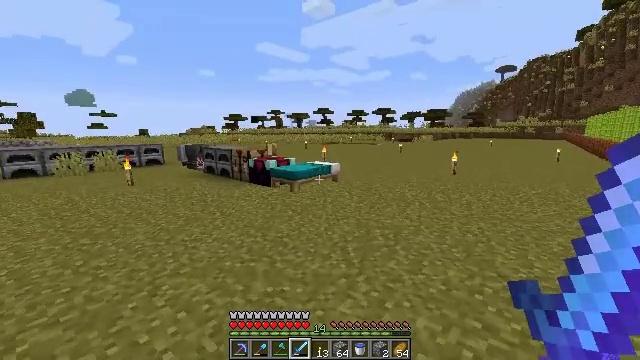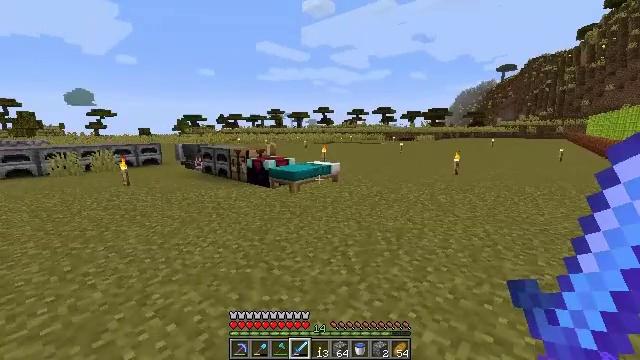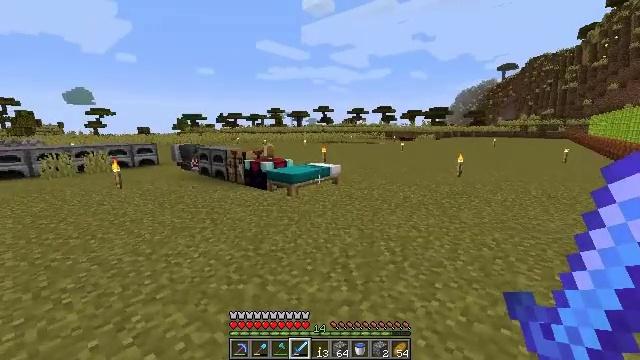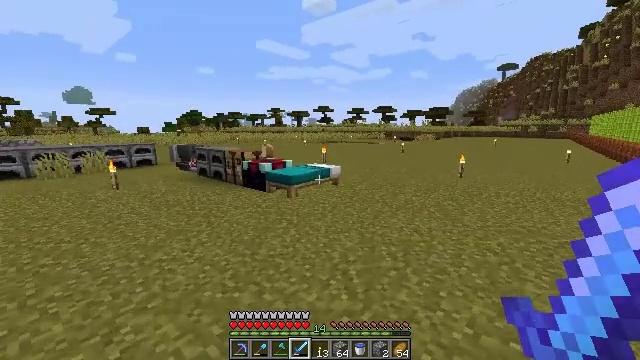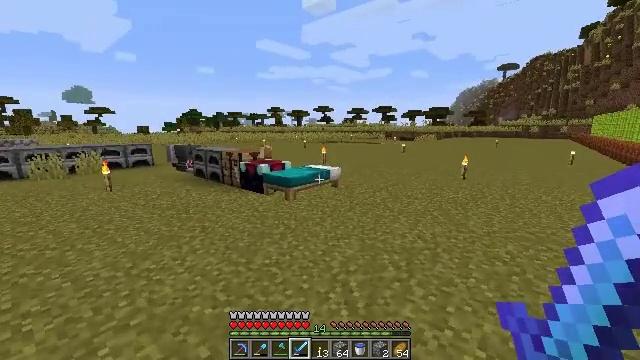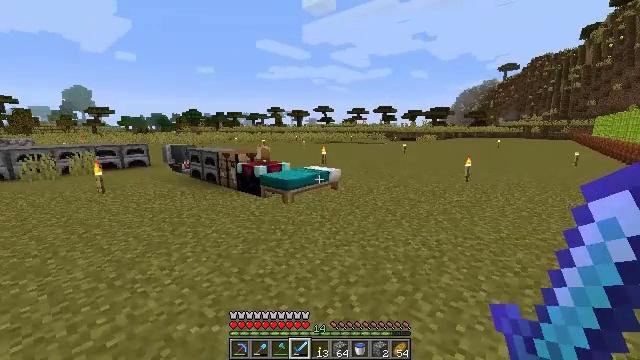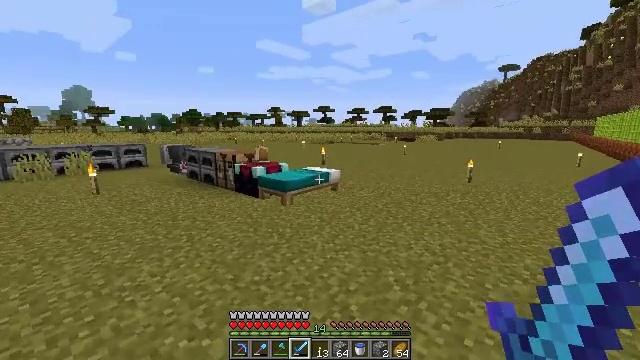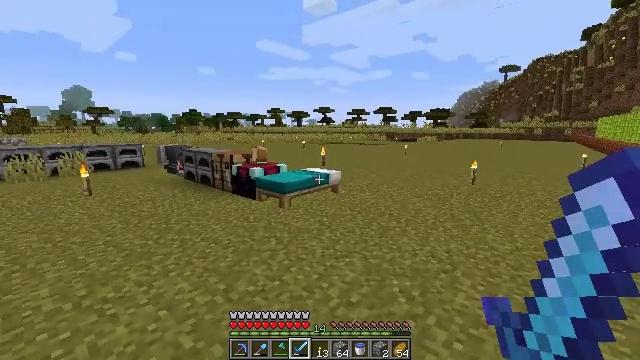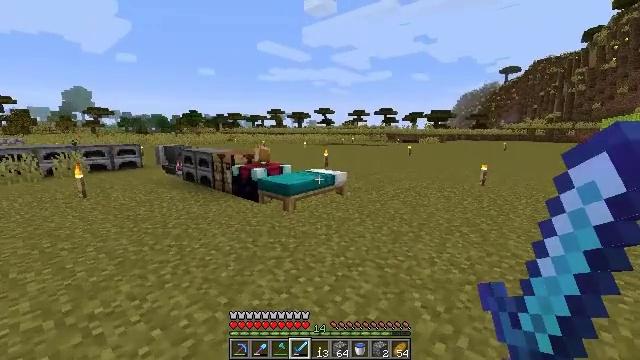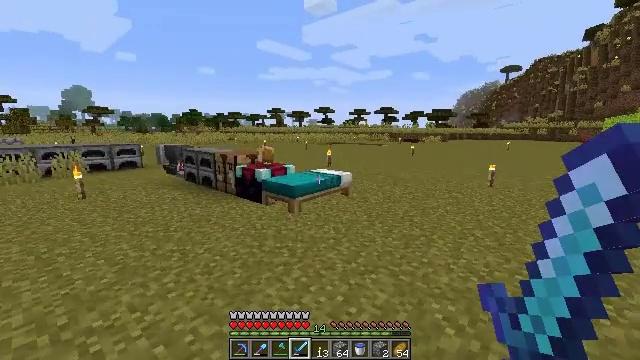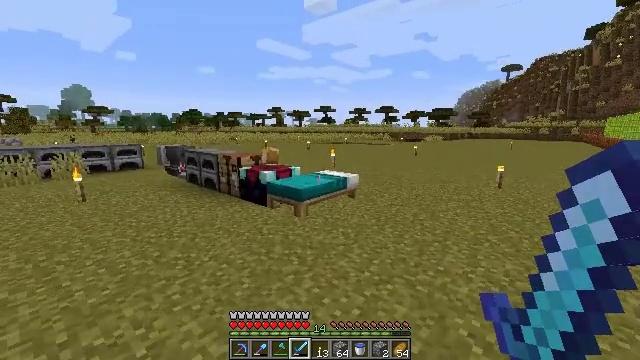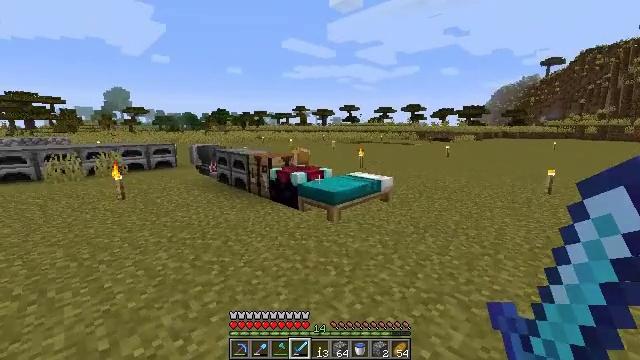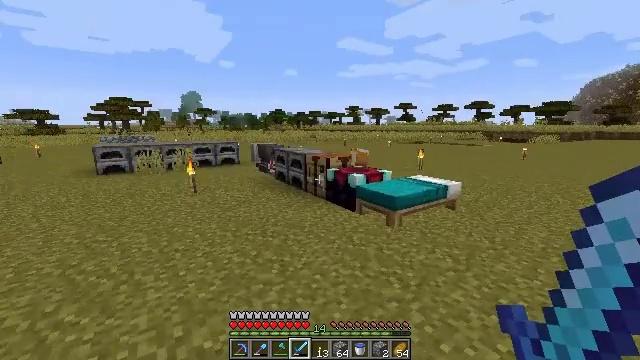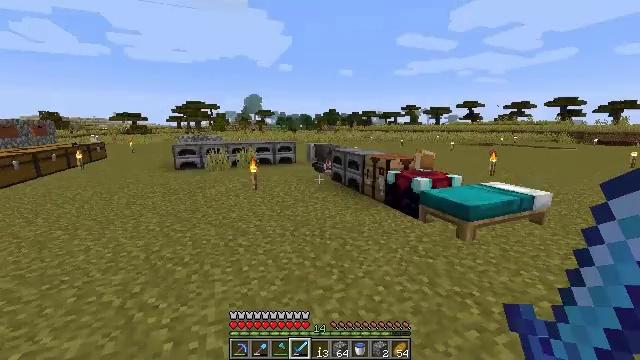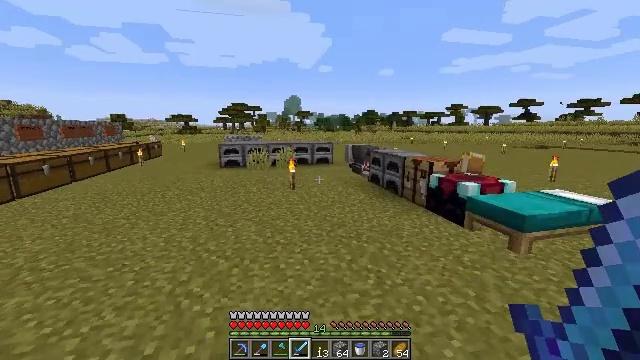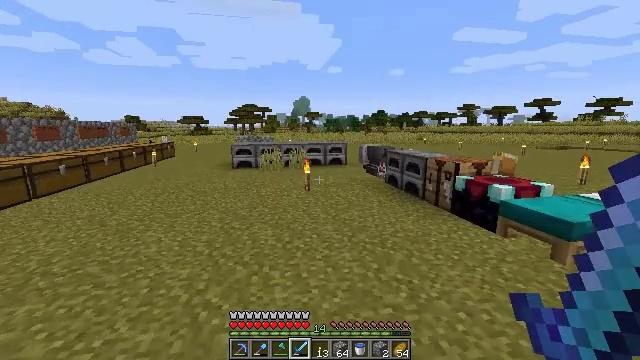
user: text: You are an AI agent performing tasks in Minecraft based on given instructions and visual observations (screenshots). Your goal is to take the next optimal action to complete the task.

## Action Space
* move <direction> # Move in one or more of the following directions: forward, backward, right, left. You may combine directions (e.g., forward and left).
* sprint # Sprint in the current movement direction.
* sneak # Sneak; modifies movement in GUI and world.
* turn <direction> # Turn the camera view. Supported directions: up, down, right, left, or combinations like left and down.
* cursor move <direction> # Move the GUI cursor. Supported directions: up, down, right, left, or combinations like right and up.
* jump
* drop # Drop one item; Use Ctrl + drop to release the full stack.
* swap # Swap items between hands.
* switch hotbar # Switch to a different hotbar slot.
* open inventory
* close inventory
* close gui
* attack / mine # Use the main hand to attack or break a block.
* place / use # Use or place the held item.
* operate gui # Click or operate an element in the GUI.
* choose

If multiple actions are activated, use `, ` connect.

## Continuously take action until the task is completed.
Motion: motion action
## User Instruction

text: Craft a brewing stand.
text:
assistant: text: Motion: move forward
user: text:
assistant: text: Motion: move forward
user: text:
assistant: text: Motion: move forward
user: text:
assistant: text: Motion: move forward
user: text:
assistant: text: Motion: move forward
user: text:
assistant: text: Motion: move forward
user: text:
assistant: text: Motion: move forward and move left
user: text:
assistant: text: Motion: move forward and move left
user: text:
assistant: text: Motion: move forward and move left
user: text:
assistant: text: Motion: move forward and move left
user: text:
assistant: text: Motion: move forward and move left, turn left
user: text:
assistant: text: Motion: move forward and move left, turn left
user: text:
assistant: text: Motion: move forward and move left, turn left
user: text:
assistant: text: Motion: move forward and move left, turn left
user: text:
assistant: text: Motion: move forward and move left, turn left
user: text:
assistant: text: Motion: move forward
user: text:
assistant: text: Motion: move forward
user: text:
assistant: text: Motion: no_op
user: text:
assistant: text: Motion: no_op
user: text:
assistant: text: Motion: no_op
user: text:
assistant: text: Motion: no_op
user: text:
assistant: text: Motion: no_op
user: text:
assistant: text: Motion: move forward
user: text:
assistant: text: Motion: move forward
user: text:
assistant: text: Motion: move forward
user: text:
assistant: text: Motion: move forward
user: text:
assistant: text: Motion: move forward
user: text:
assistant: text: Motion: move forward
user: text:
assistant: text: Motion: move forward
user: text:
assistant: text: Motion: move forward